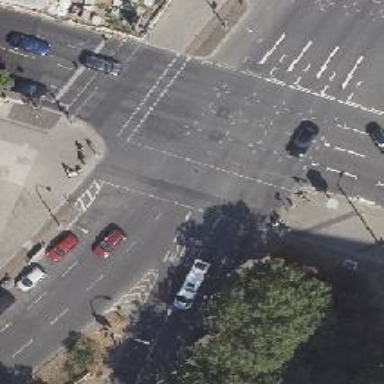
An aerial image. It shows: Footway crossing with traffic signals.